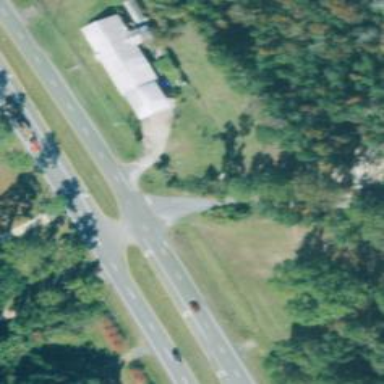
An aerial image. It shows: Road with stop sign.